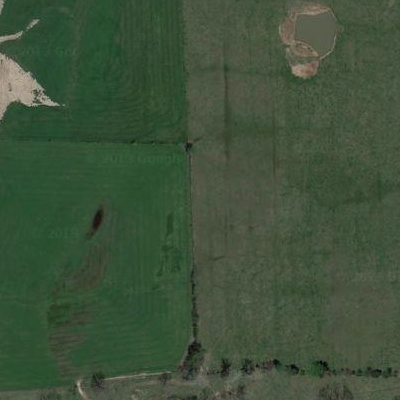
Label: Grass